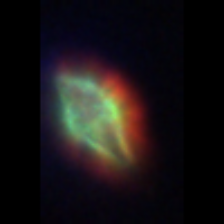
Taxon: Gyrodinium
Group: Dinoflagellates